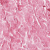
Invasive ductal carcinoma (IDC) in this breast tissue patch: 0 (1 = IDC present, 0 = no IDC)